Question: I usually do just fine, but for some reason I cannot figure out why this particular query is defeating me.
For simplicity here is the database(Brand and PageTitle):

PageTitle is just a table to hold SEO data(there is only one row per 'Brand')
I want to : Select one row from 'PageTitle' where brands = p (variable that holds the query string value)
This is an example of what I'm trying to do (If there are no records for the brand in 'PageTitle' I don't want to throw an error).
'''
var pages = da.PageTitles.Where(x => x.Brands.Single(z => z.BrandID == p)).SingleOrDefault();
if (pages.Any())
{
txtSeoTitle.Text = pages.Title;
txtSeoMetaKeywords.Text = pages.Keywords;
txtSeoMetaDesc.Text = pages.Description;
}
'''
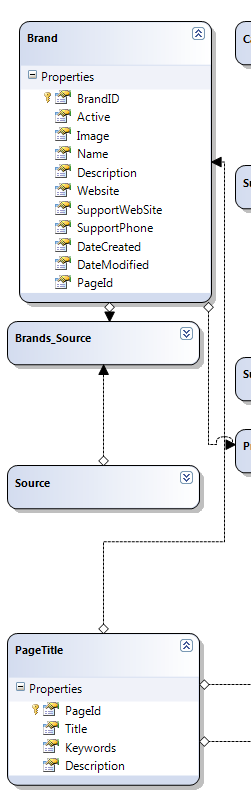
Answer: Unless i'm missing something obvious, can't you just do this:
'''
var page = db.PageTitles
.FirstOrDefault(x => x.Brands.Any(y => y.BrandId == p));
'''
'SingleOrDefault' will throw an exception if more than one row is returned, so i think you need 'FirstOrDefault'.